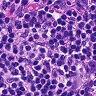
Metastatic tissue present: no